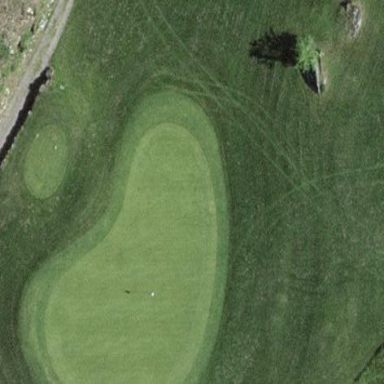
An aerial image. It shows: Golf green.